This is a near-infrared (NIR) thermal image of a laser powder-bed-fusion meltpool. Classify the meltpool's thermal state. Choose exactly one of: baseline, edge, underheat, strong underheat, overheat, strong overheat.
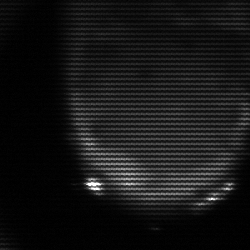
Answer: edge